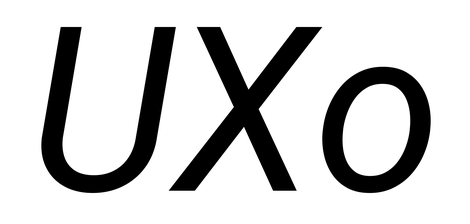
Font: Roboto-Italic_Italic